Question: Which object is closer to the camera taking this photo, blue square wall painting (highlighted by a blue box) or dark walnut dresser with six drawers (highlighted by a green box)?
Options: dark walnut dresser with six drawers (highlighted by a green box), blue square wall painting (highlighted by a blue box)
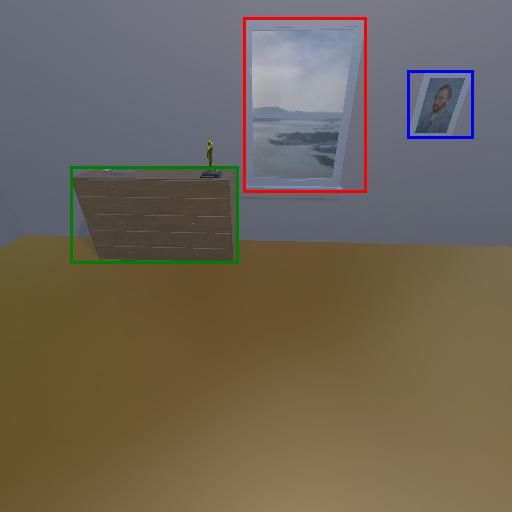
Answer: dark walnut dresser with six drawers (highlighted by a green box)